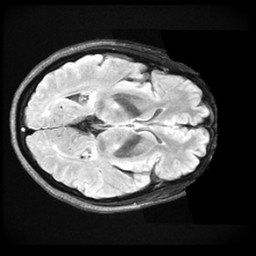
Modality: FLAIR
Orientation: axial
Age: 50
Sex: female
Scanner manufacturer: ge
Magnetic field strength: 3 T
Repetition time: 11 s
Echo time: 0.1497 s